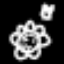
Label: squiggle